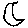
Label: moon